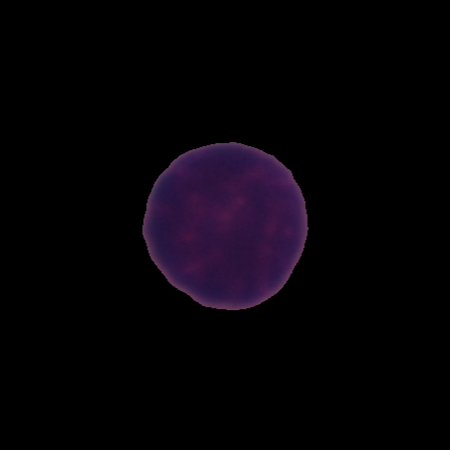
Label: healthy